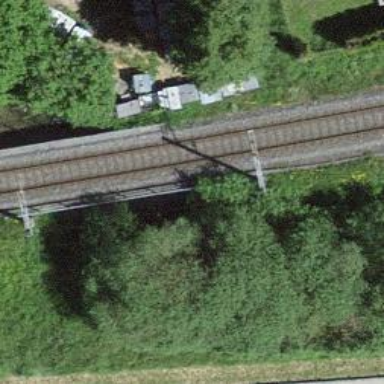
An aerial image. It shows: Railway bridge with electrified contact line. There is one track on the bridge.